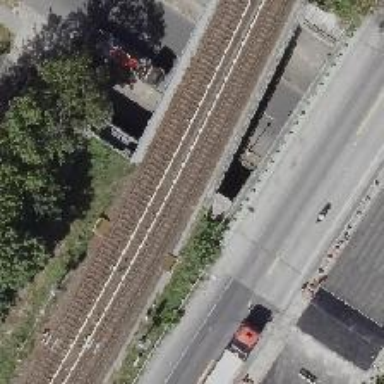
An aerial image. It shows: Bridge carrying electrified light rail track.